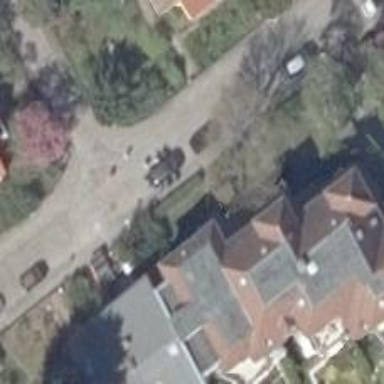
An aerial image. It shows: Terrace building.